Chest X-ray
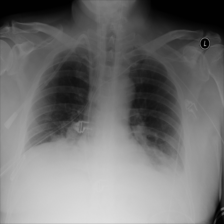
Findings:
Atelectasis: positive
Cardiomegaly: negative
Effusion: positive
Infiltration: negative
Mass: negative
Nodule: negative
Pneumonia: negative
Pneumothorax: positive
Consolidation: negative
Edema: negative
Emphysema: negative
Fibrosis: negative
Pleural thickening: negative
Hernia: negative